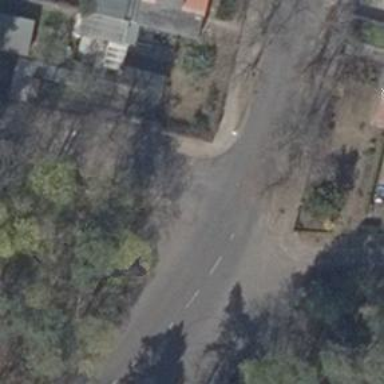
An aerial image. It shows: Residential road.